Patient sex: F
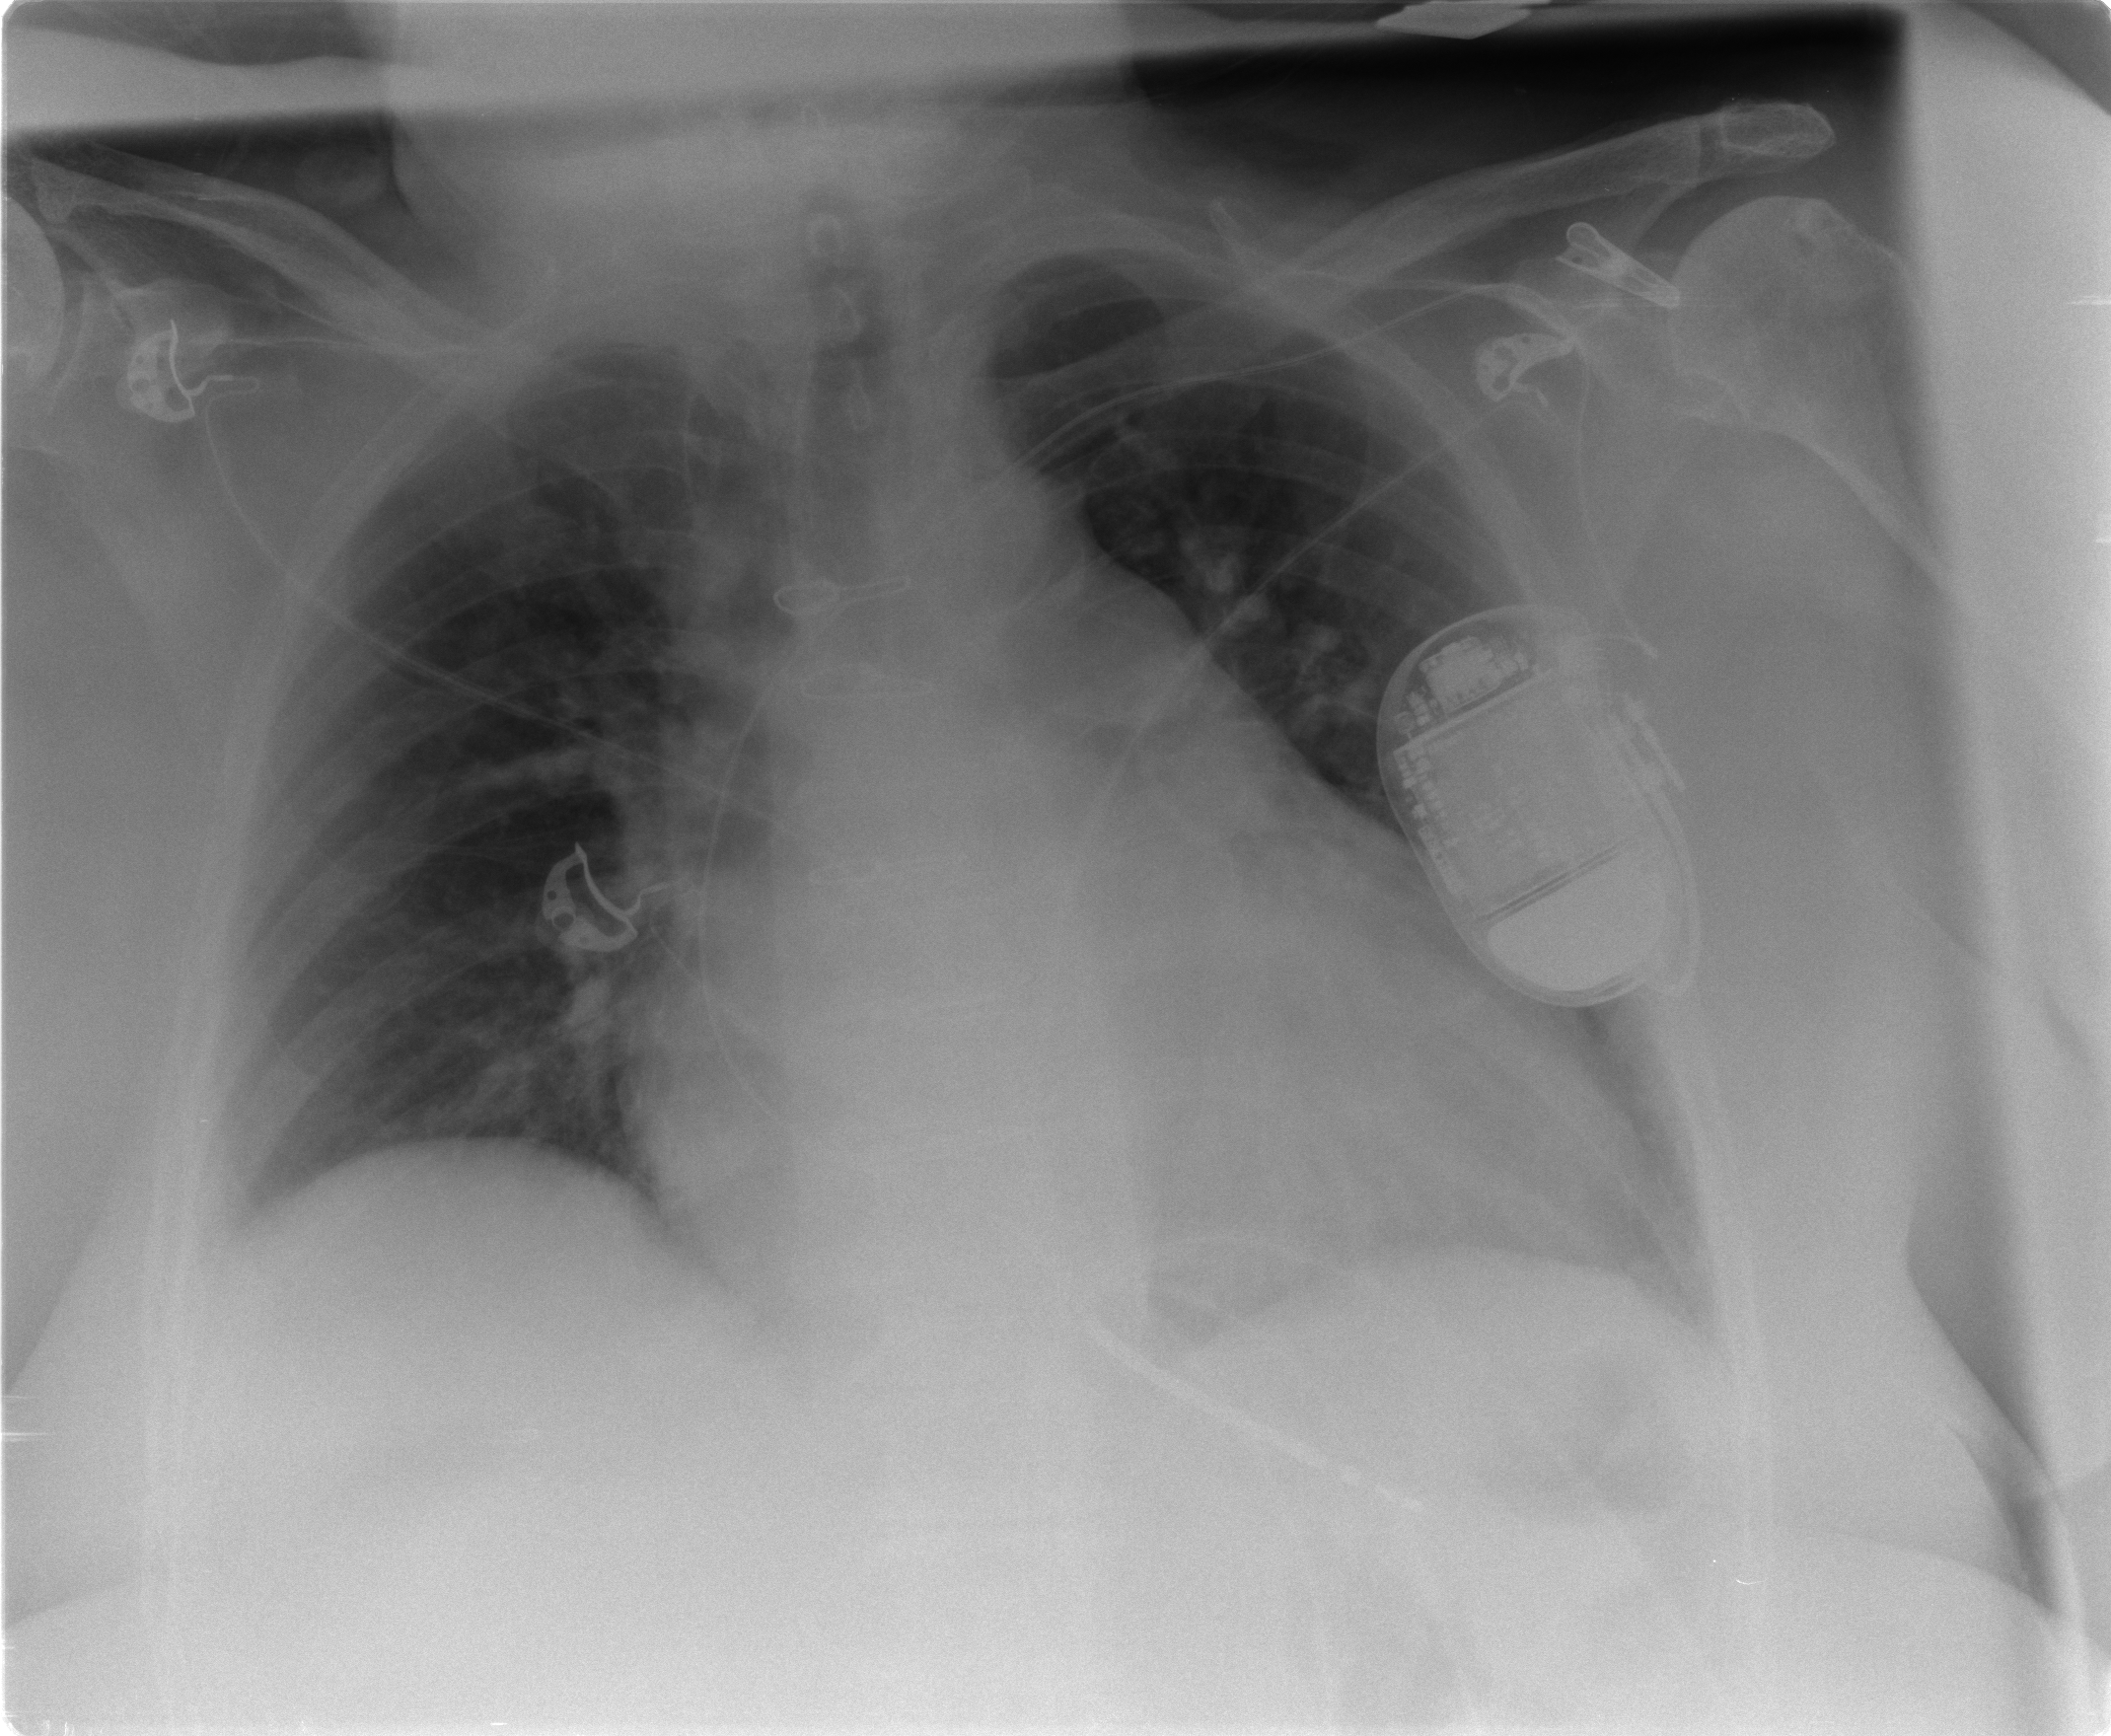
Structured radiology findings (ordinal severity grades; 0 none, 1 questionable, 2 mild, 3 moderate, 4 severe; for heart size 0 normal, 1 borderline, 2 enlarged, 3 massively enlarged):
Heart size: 3
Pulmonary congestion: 1
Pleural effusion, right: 1
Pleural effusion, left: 1
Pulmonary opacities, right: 0
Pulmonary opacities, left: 0
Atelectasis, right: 1
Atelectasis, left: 1